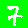
Digit: 7